Field crop: maize
Growth stage: 1
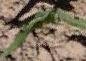
Species: maize